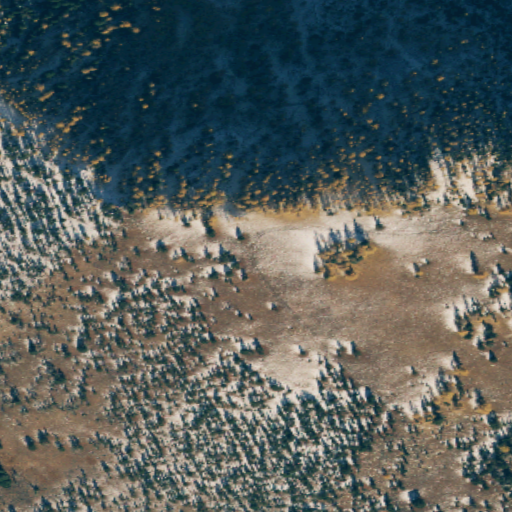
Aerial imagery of mountain in Washington named End Mountain containing grassland, evergreen forest, and shrub